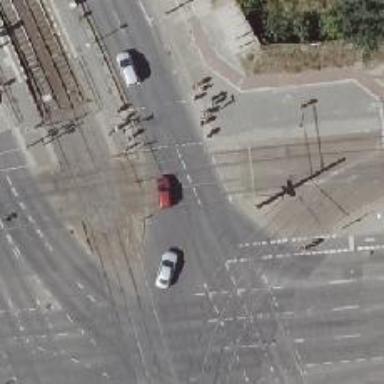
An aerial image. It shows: Tram level crossing on the railway.